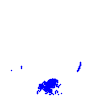
Particle: electron